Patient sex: M
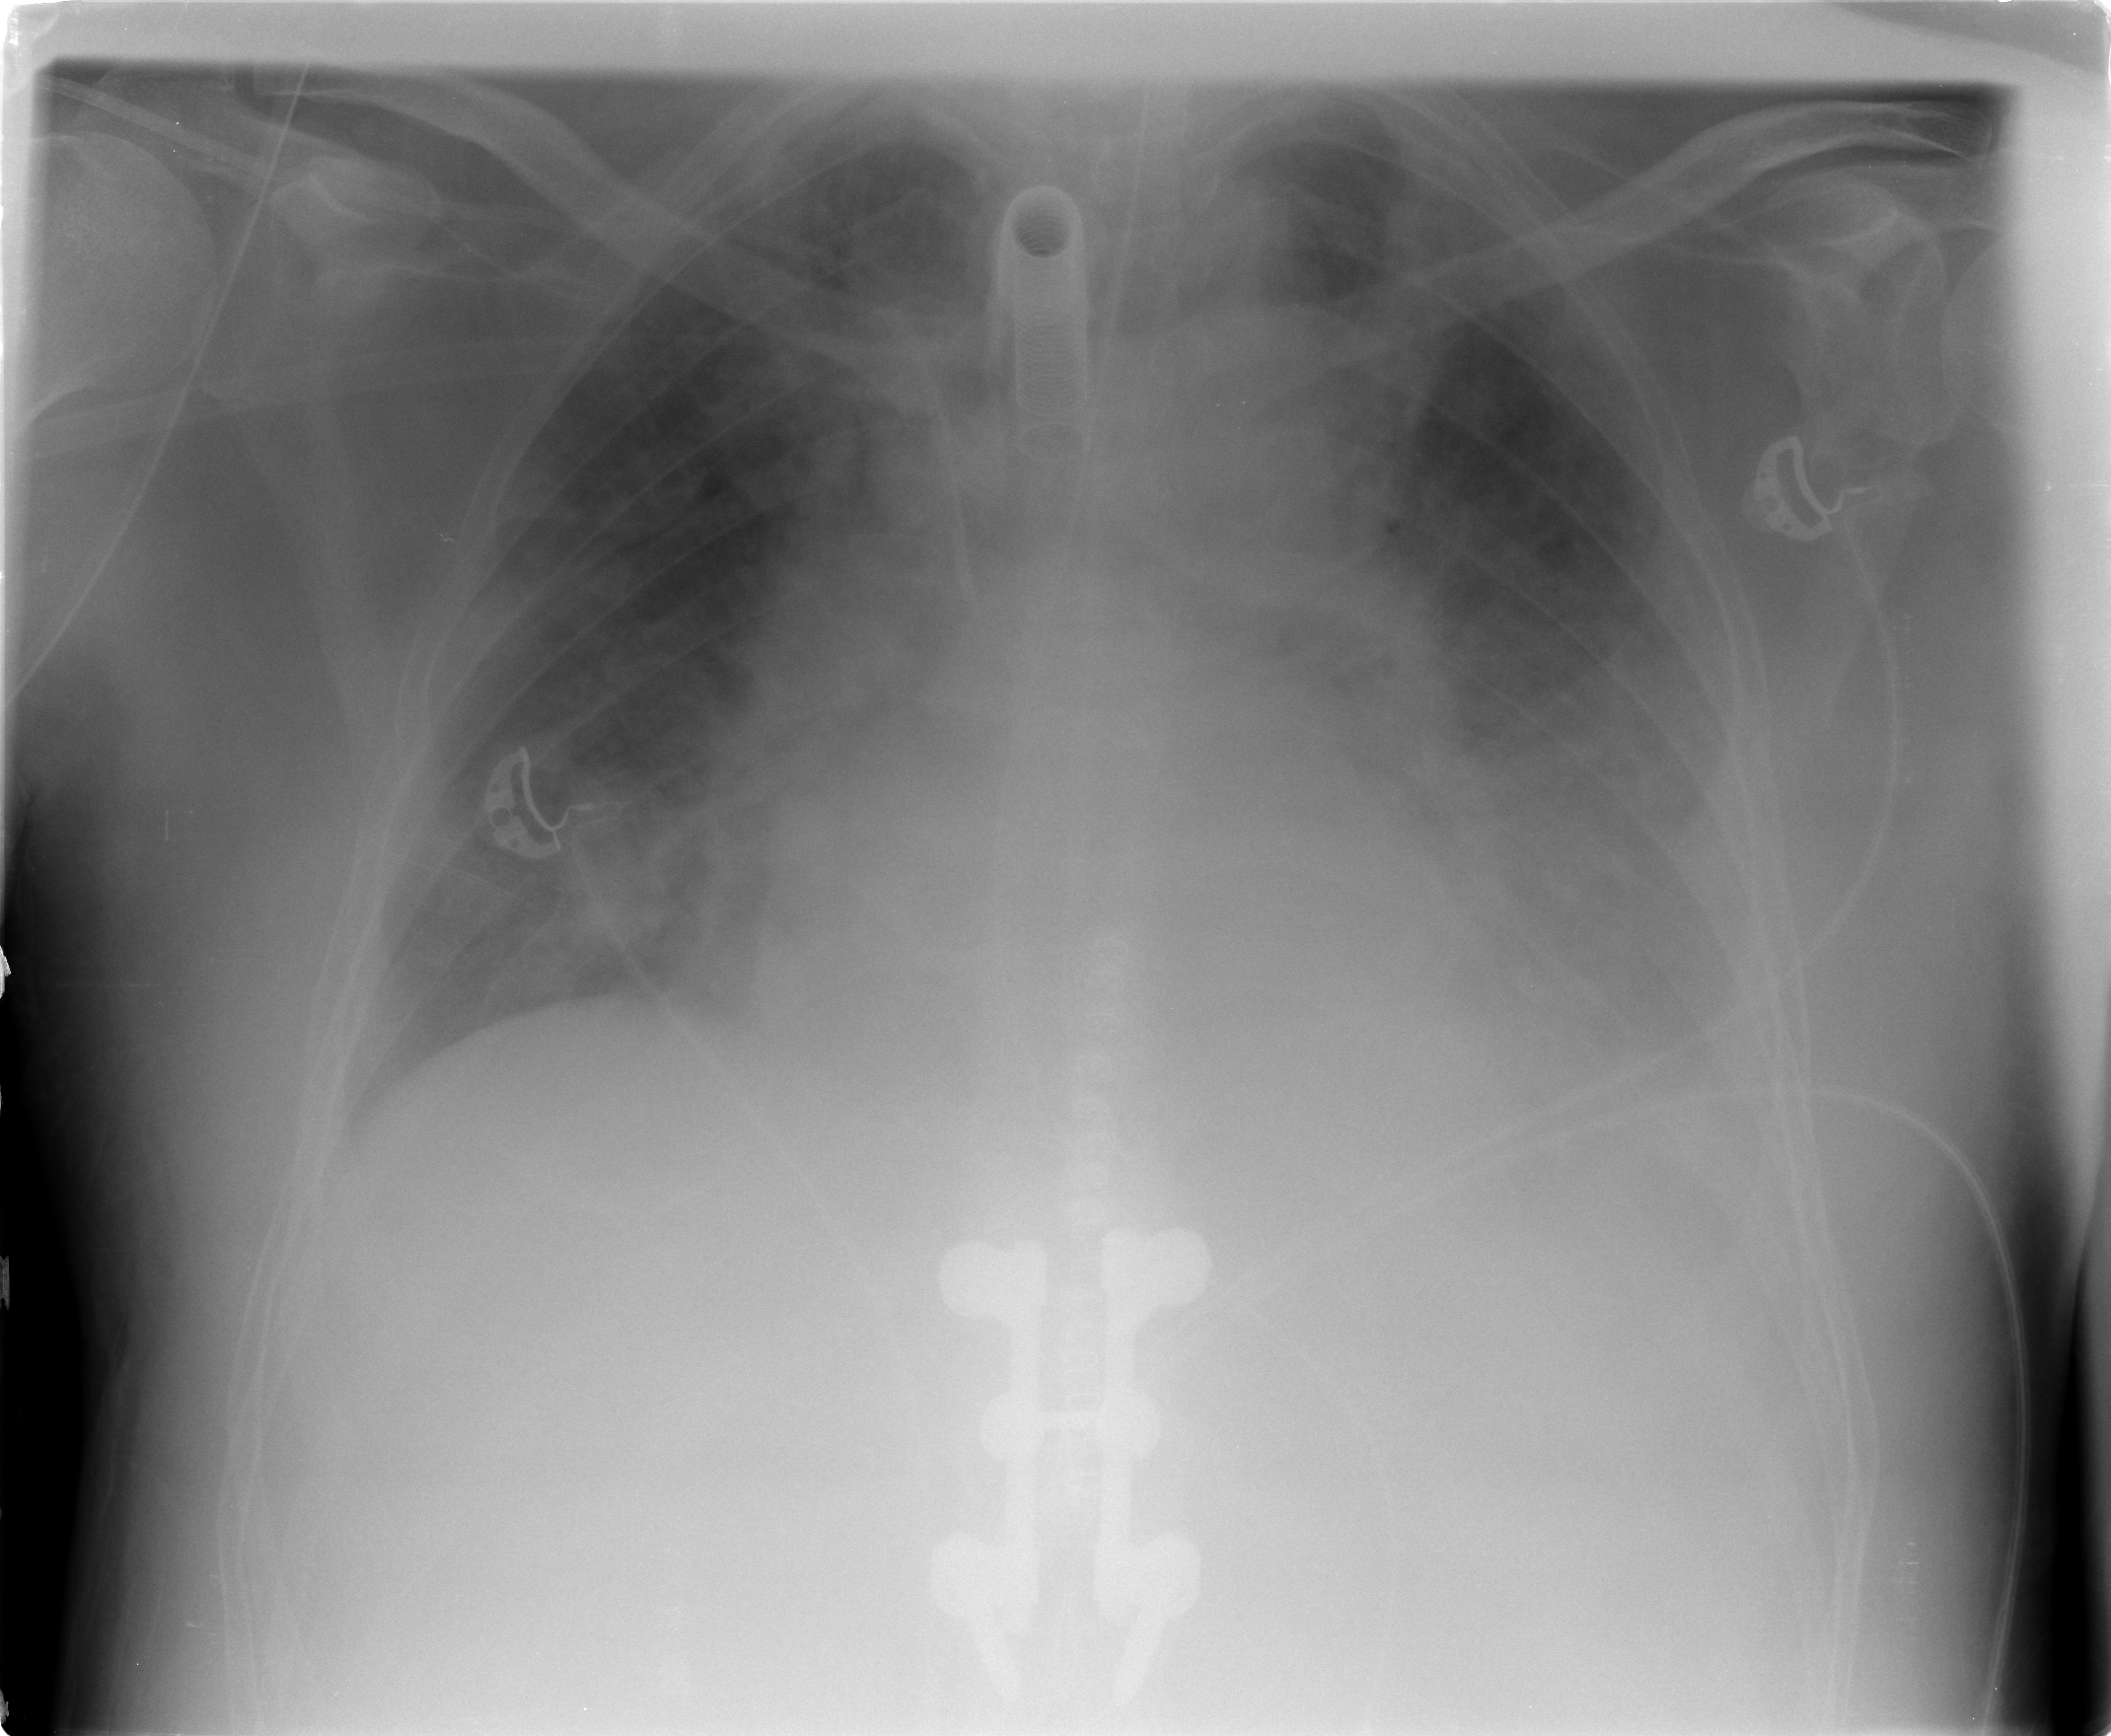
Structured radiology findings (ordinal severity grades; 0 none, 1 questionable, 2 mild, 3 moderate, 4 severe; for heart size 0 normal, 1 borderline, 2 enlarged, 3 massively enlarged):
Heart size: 0
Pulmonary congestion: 3
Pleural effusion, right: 2
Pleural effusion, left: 3
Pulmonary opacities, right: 3
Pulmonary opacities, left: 3
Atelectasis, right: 2
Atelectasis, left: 2